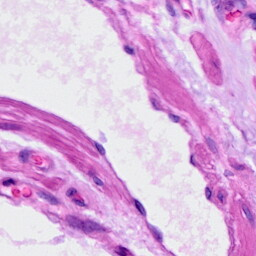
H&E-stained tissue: Ovarian